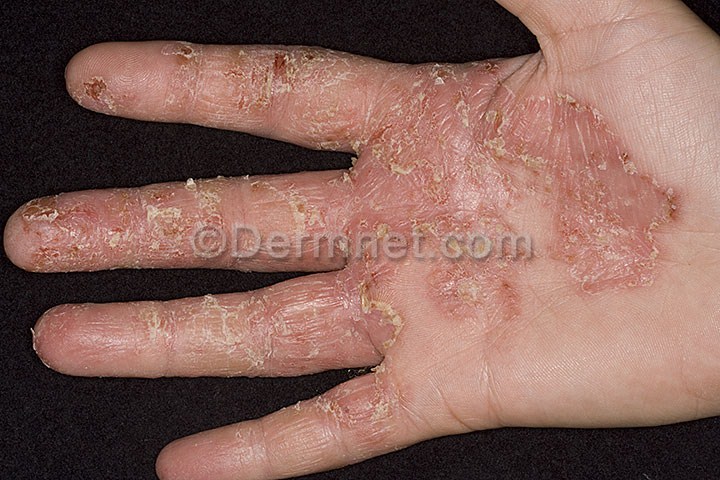
Disease: Eczema Photos